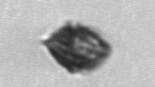
Label: Kryptoperidinium_triquetrum